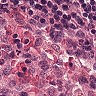
Metastatic tissue present: no